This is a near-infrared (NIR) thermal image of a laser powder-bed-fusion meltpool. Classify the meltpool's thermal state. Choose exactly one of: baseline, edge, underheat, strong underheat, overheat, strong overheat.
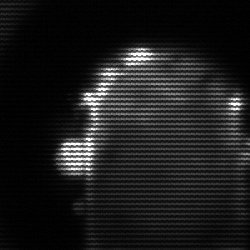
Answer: baseline